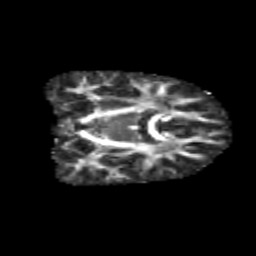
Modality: FA
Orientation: coronal
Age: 10
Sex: male
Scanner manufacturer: siemens
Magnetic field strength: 3 T
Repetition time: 3.8 s
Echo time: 0.07 s